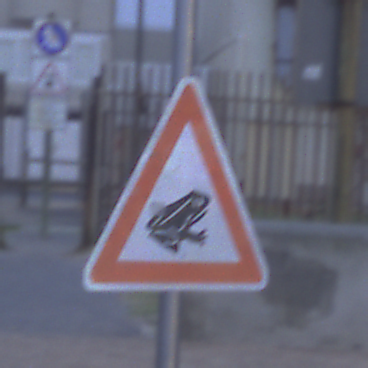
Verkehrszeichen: AmphibienwanderungLinks
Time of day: SunriseSunset
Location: Outdoor (Urban)
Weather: Overcast
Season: NotSpecified
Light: Natural